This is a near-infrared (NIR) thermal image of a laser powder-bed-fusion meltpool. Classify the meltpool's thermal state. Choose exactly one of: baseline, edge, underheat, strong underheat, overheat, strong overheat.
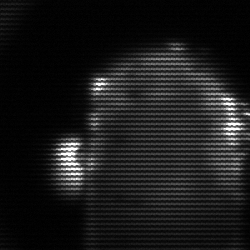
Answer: baseline